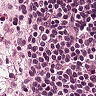
Metastatic tissue present: no